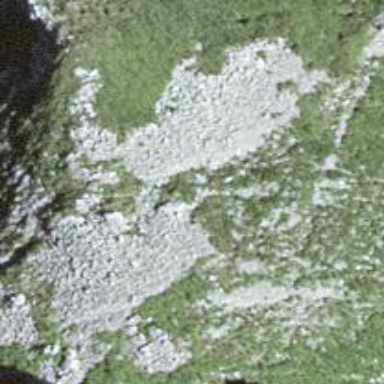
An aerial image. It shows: Natural scree.